Field crop: maize
Growth stage: 2
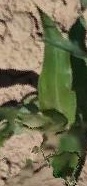
Species: maize